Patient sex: F
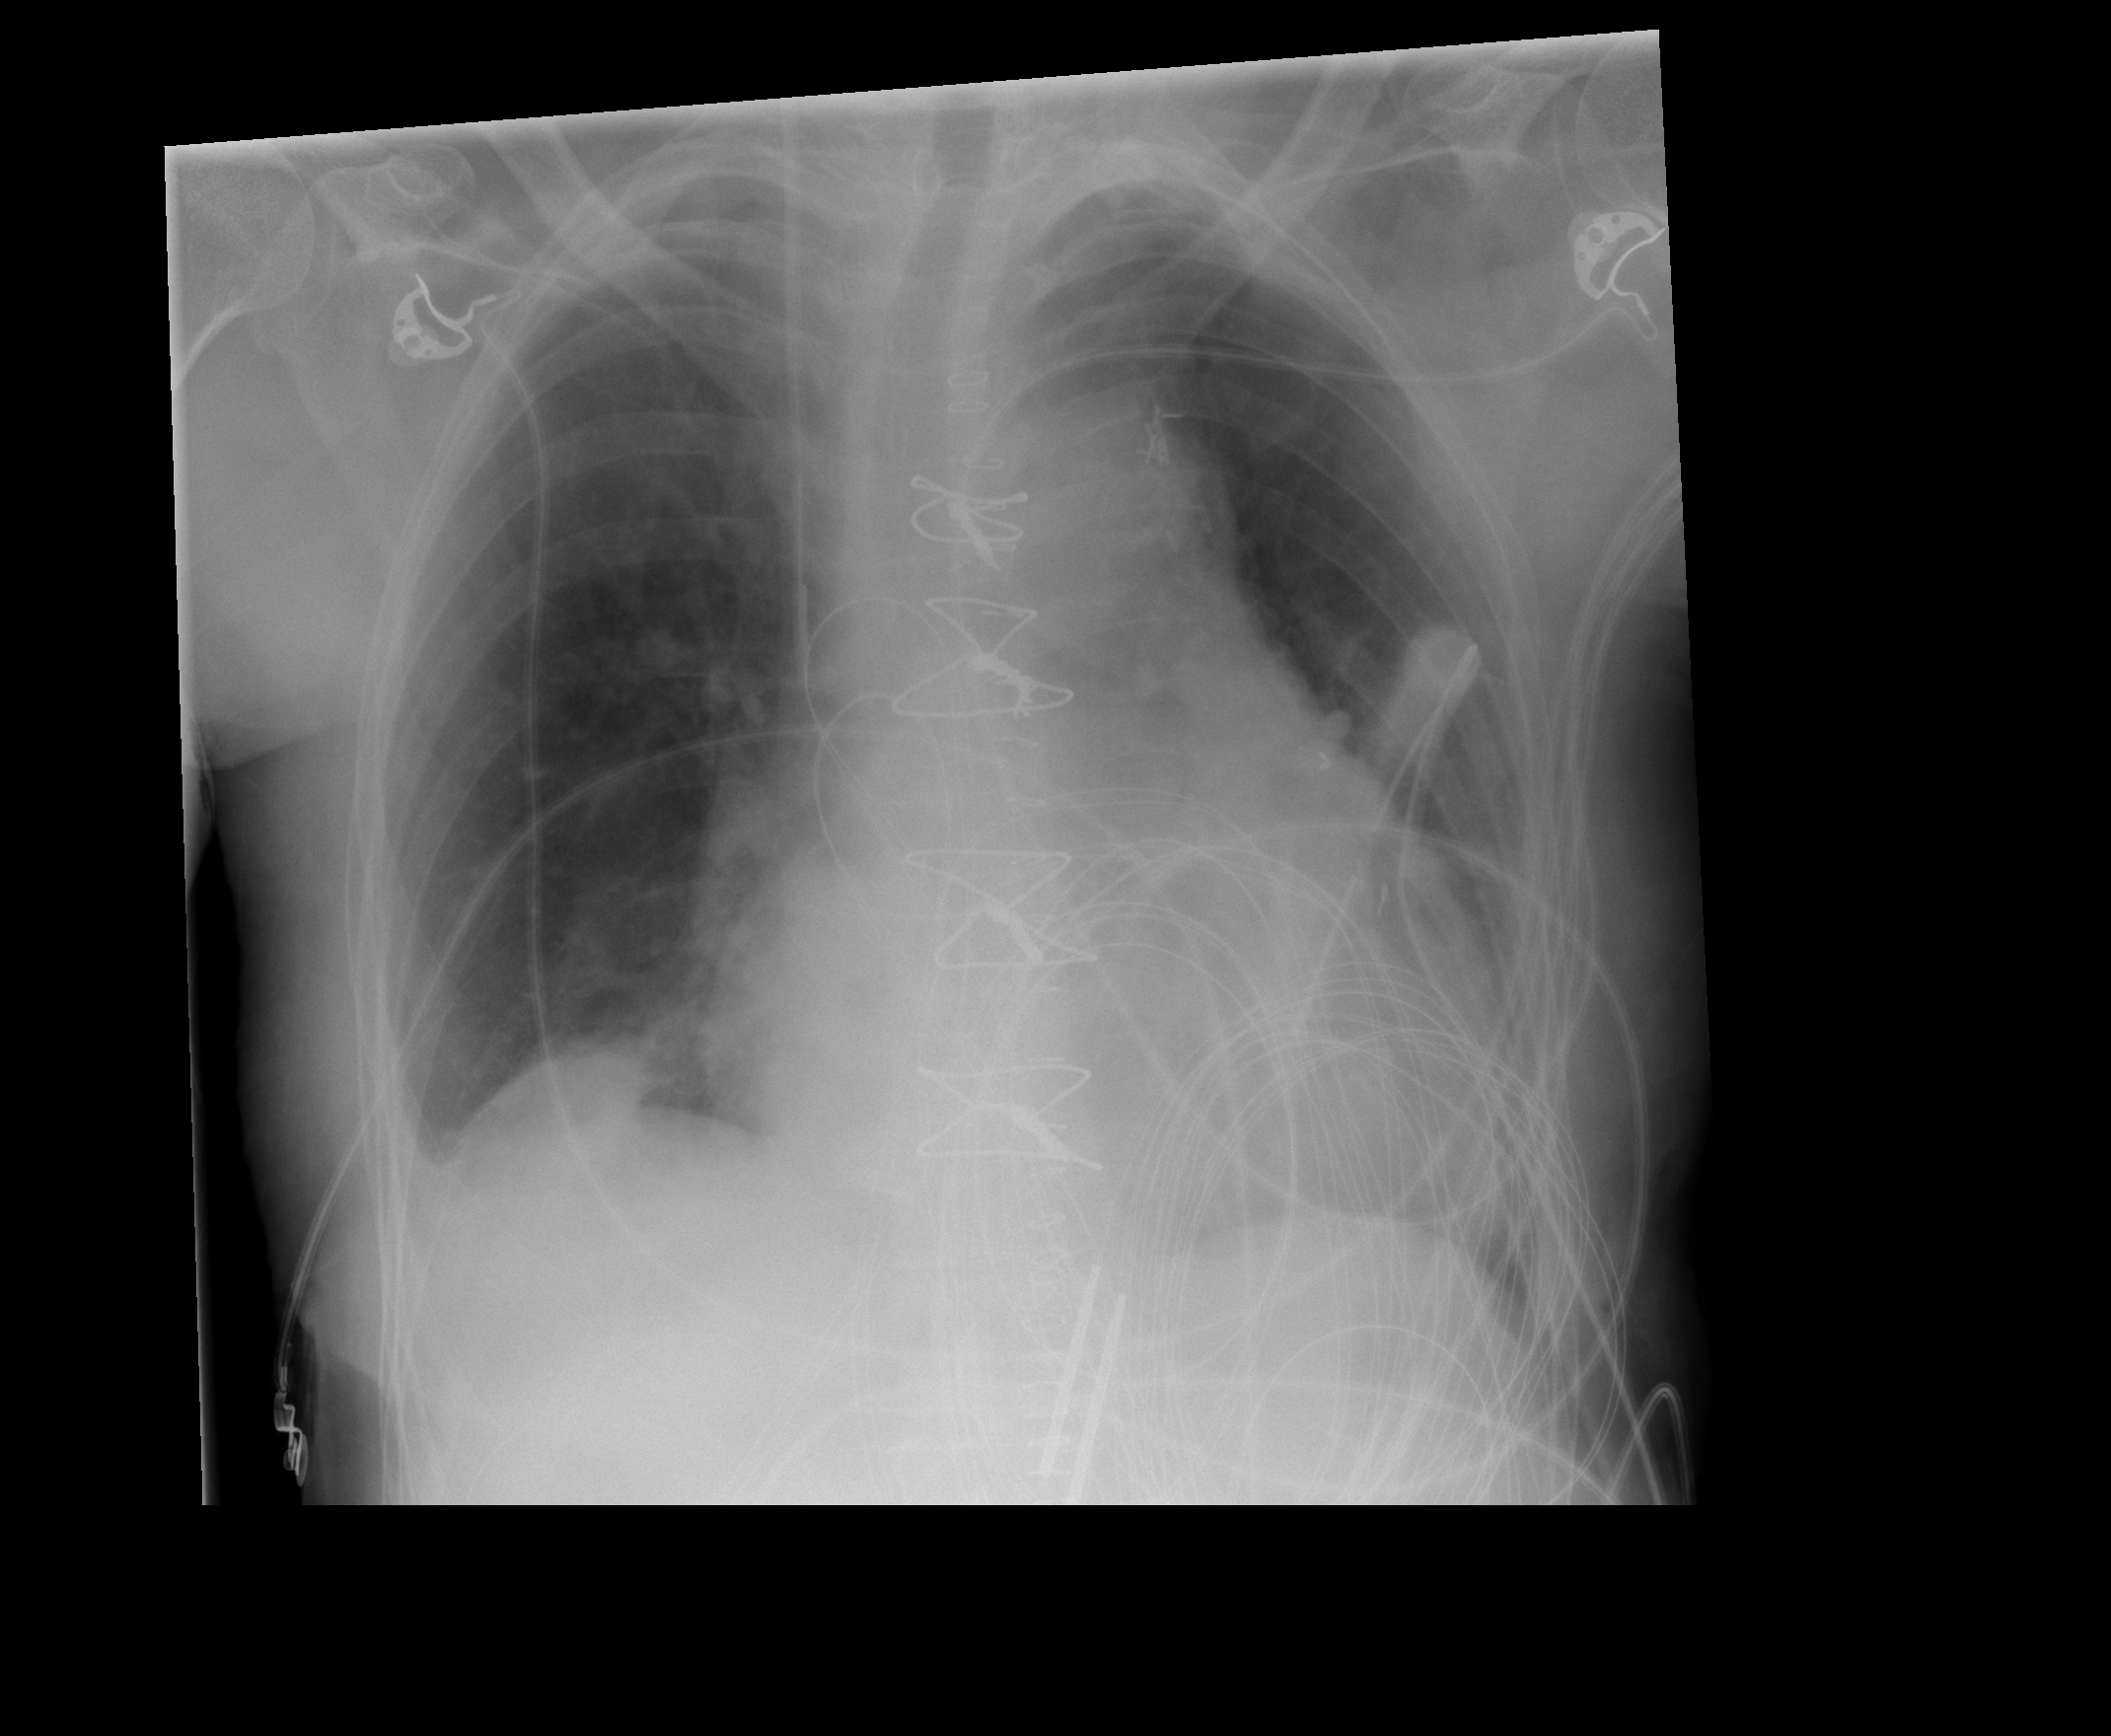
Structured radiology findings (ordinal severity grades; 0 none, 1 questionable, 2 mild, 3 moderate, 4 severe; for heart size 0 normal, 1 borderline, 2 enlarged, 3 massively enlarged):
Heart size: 2
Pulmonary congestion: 2
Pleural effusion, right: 1
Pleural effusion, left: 0
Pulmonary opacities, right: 0
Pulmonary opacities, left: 0
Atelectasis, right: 2
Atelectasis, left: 2